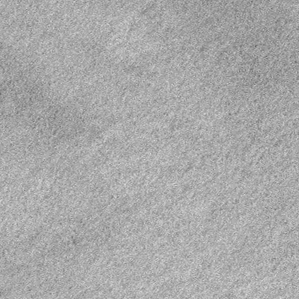
Label: frost